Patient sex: M
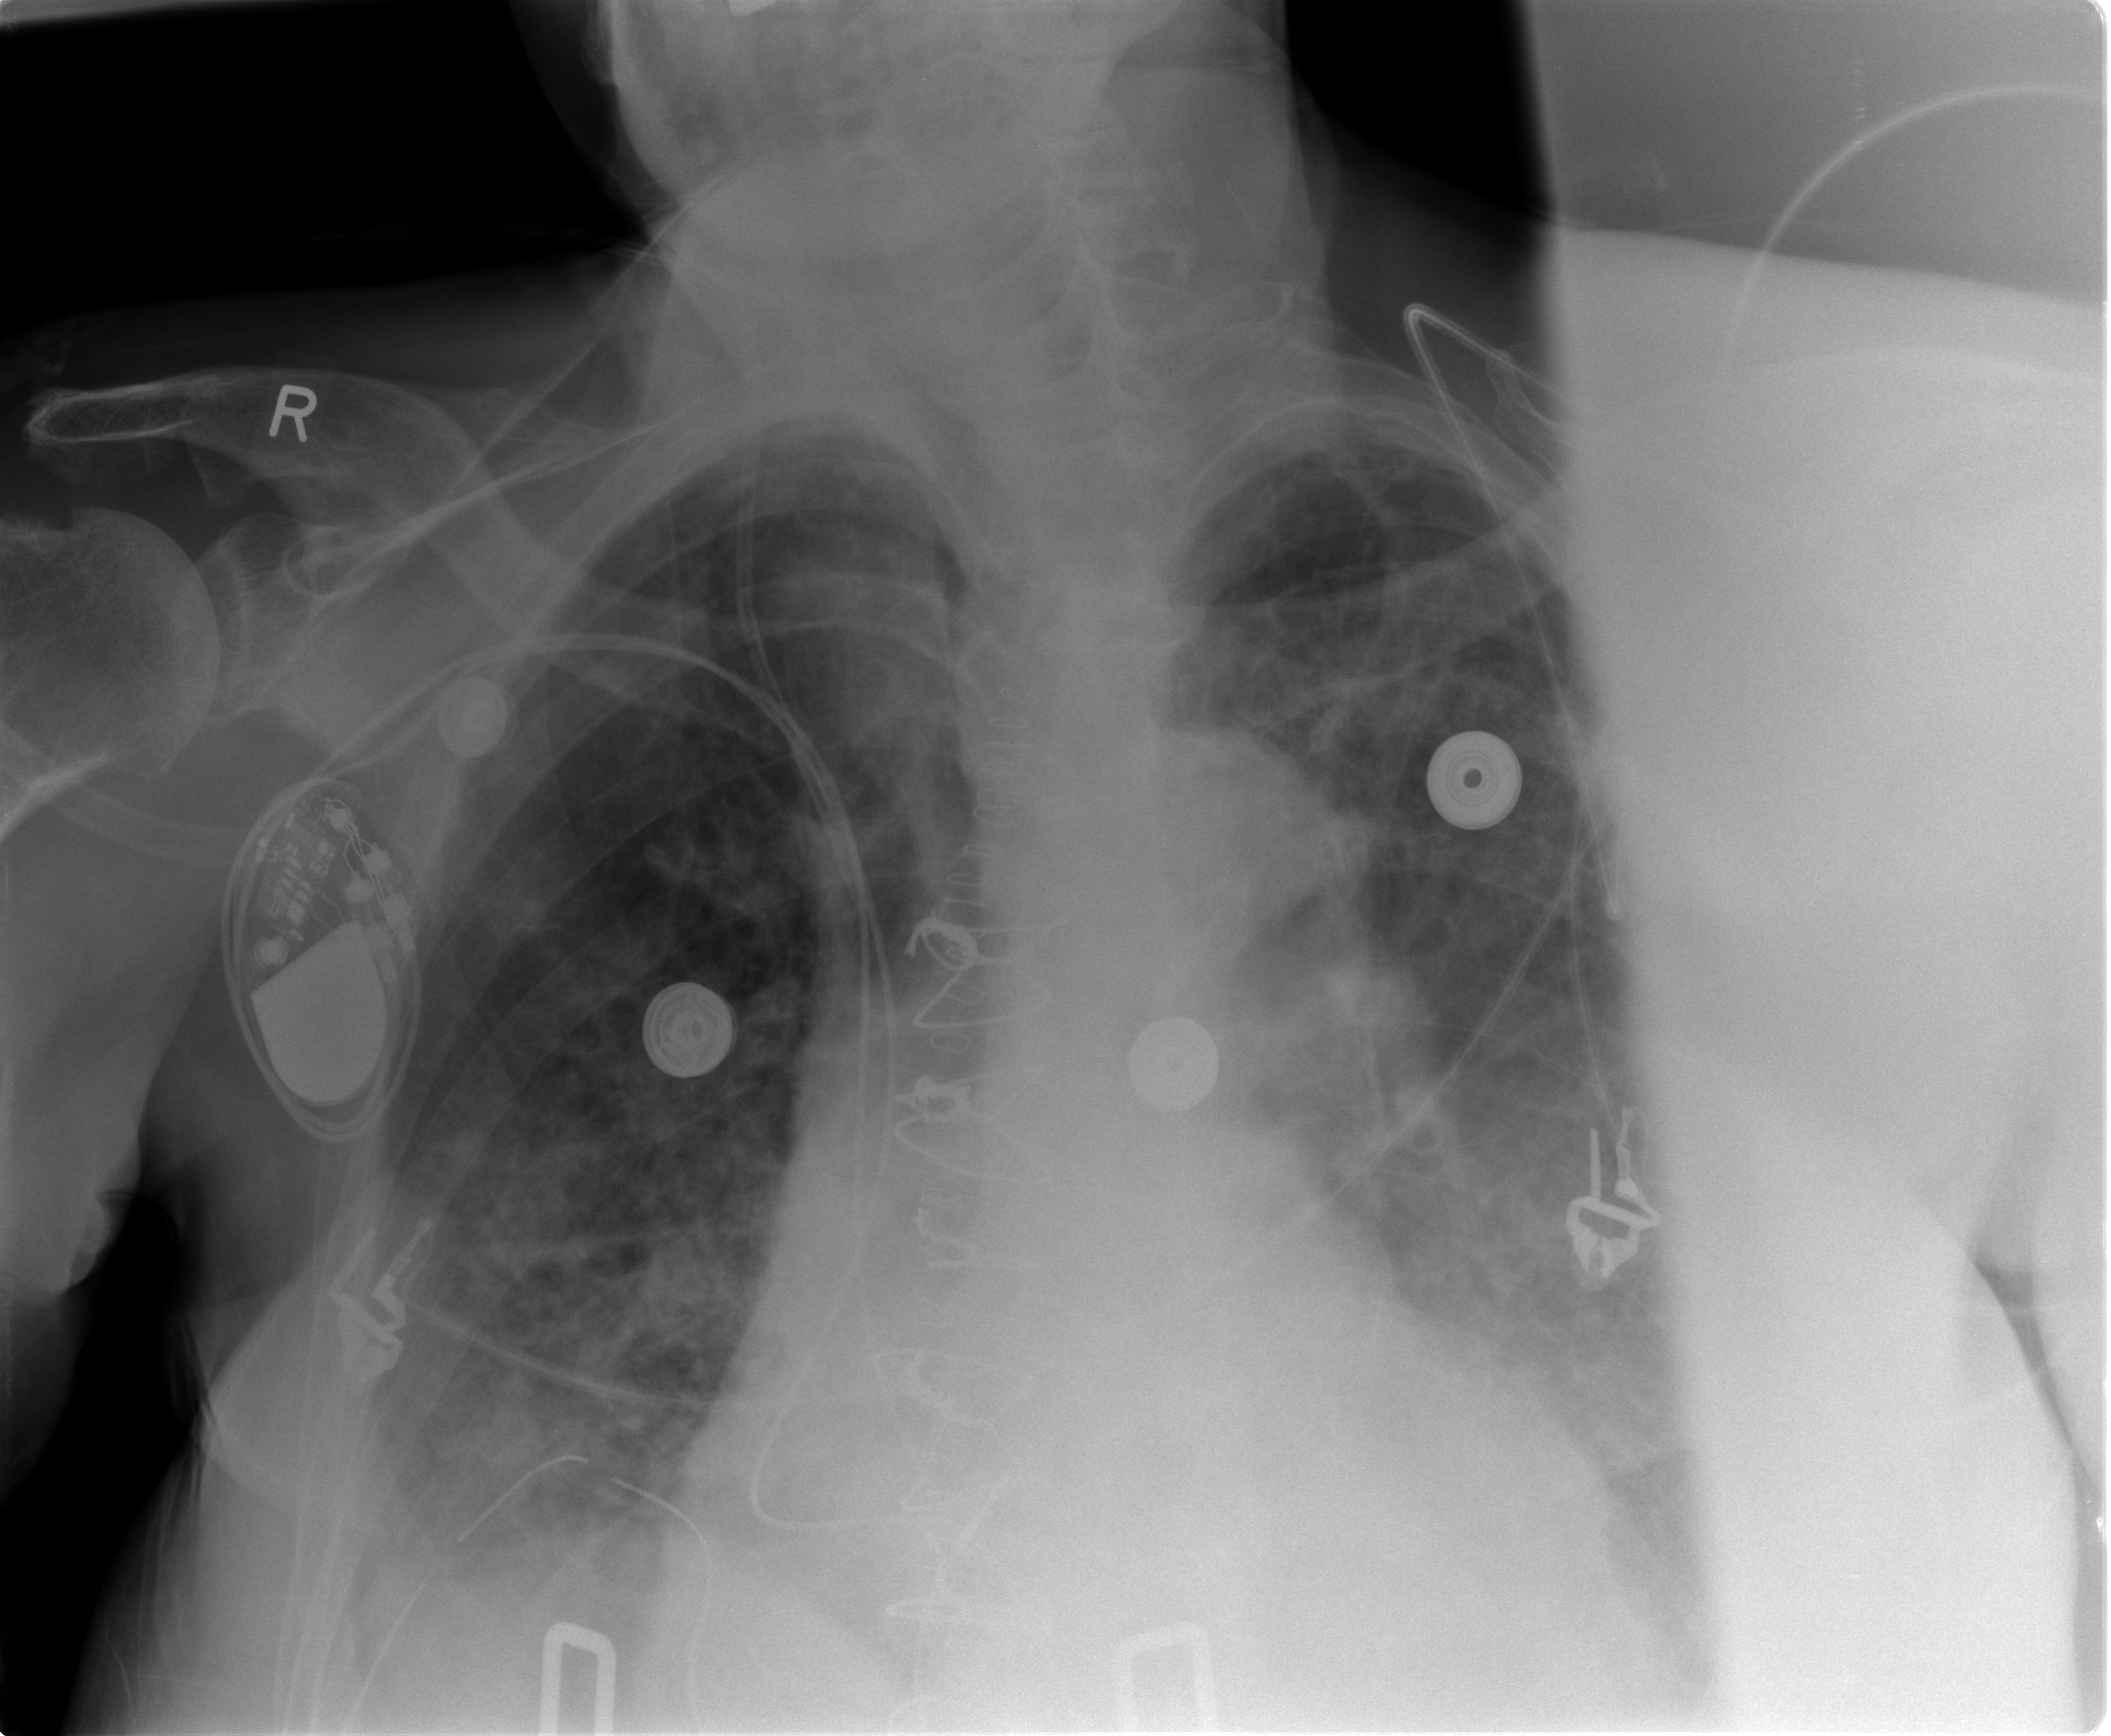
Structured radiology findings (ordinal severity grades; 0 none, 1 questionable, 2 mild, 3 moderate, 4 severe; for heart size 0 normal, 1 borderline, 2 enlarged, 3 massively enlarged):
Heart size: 2
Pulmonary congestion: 0
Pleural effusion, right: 2
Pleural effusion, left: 2
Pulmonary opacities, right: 3
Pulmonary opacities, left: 3
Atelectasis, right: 2
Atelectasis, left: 2